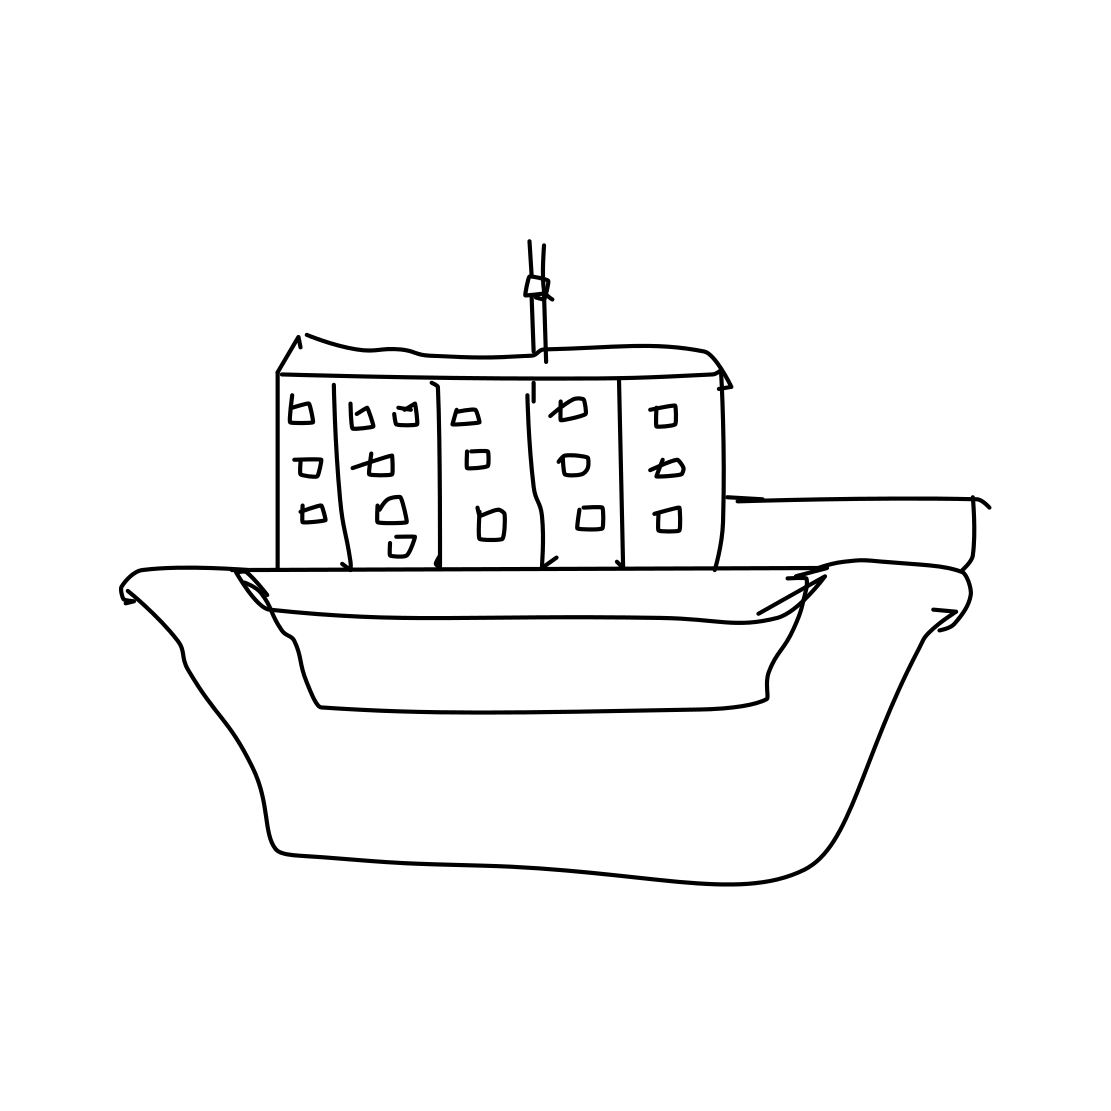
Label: ship